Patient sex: F
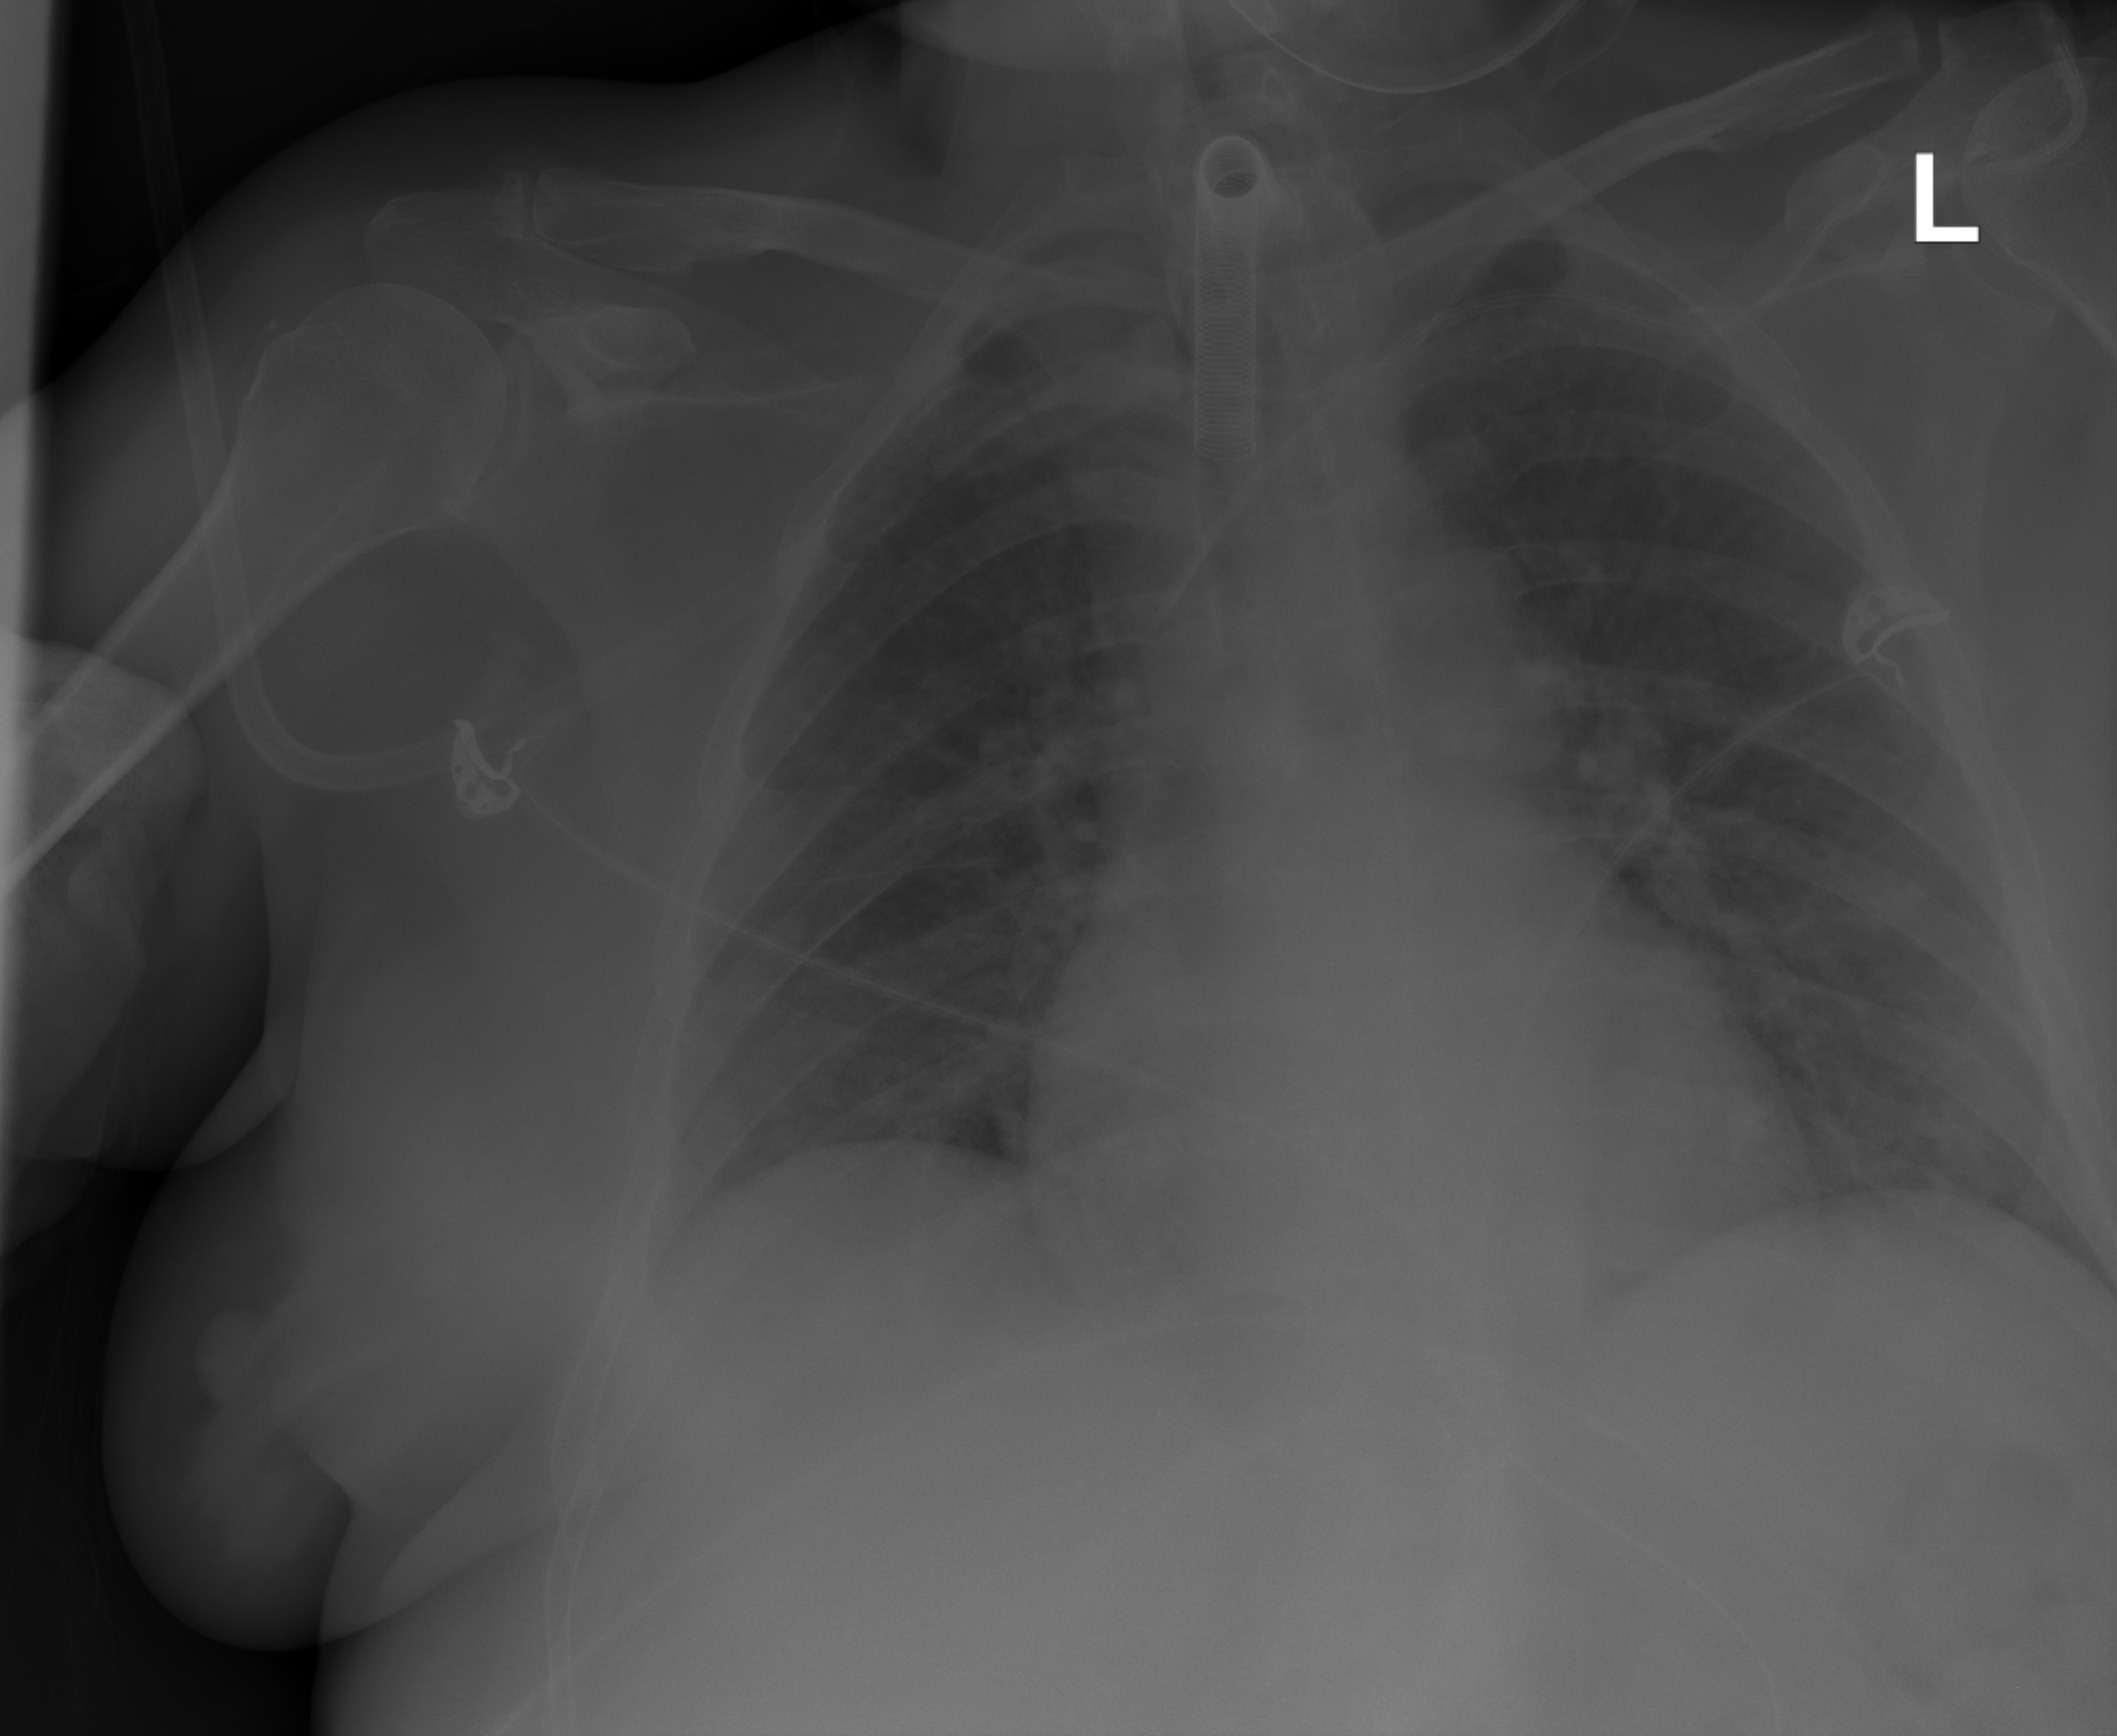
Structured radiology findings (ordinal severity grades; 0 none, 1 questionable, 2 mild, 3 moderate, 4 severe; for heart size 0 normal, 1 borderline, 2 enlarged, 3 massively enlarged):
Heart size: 1
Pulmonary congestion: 1
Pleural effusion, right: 0
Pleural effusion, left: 0
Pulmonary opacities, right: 2
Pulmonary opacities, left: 1
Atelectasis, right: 2
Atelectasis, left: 2